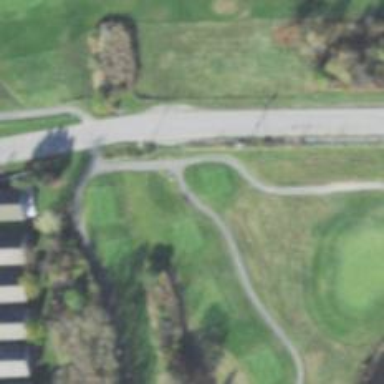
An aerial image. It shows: Service road designated as golf cart path.